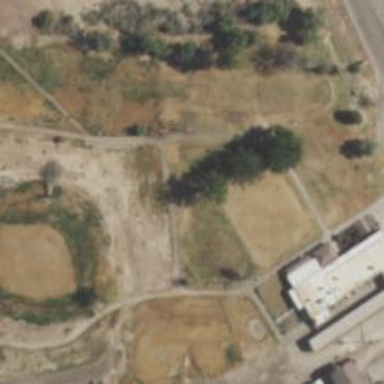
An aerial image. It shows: Pathway for golf carts.